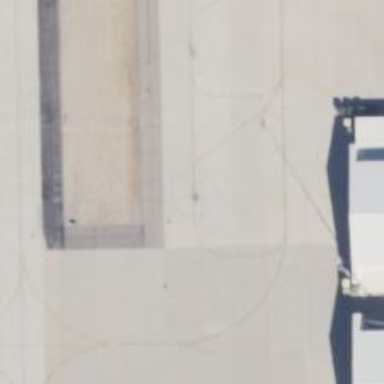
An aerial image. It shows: Image showing helipad at airport.